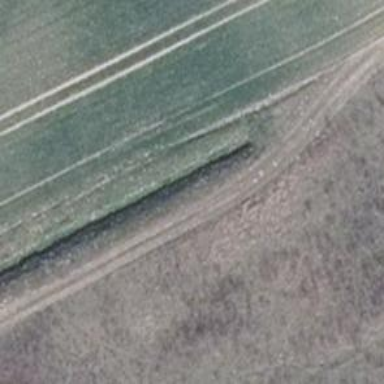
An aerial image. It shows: Culvert tunnel.